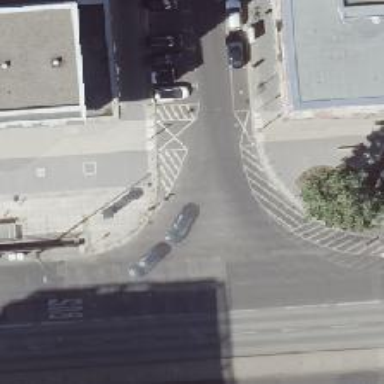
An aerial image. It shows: Unmarked road crossing.